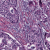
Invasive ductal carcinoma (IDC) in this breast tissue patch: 1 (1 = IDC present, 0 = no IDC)